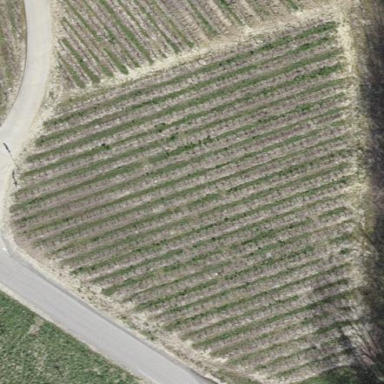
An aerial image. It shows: Vineyard where grapes are grown.